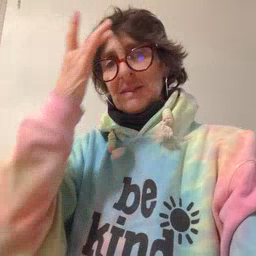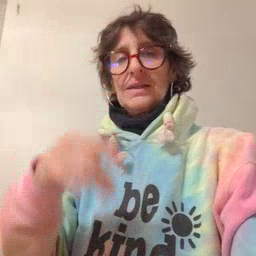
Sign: sick